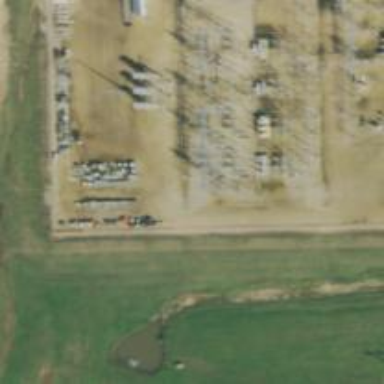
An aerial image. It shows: Switch for power supply.